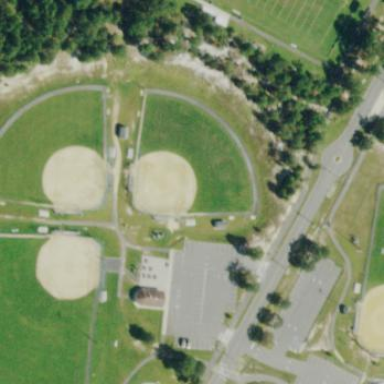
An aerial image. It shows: Softball pitch for leisure land activities.